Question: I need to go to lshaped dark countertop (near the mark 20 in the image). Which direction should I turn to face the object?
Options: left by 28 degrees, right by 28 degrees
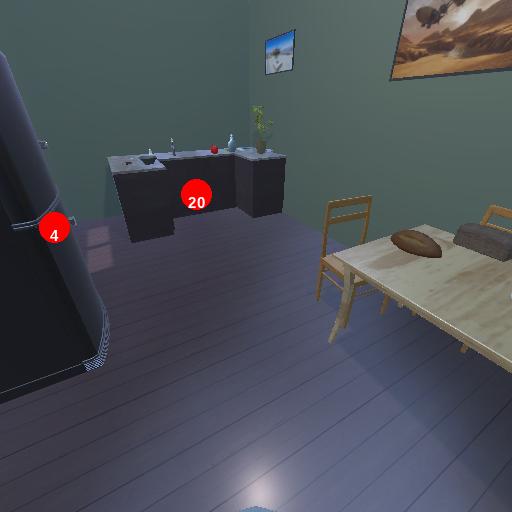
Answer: left by 28 degrees